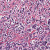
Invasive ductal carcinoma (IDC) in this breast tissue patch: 1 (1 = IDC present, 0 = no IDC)